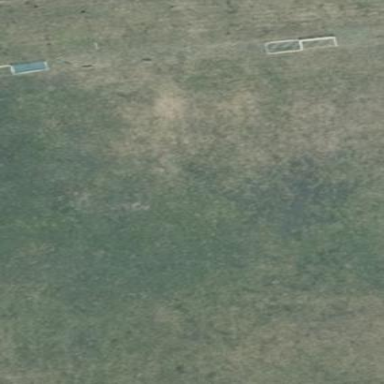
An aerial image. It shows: Soccer pitch with grass surface for leisure and sports.